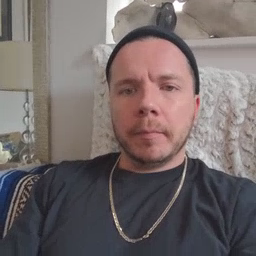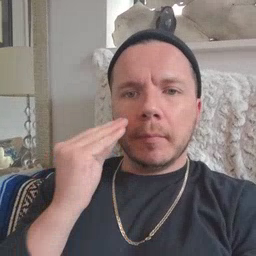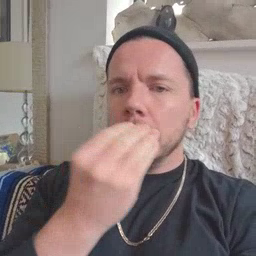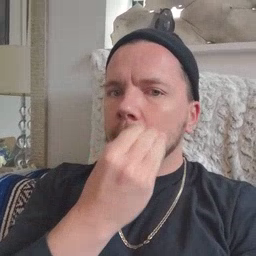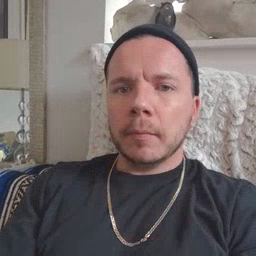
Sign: flower